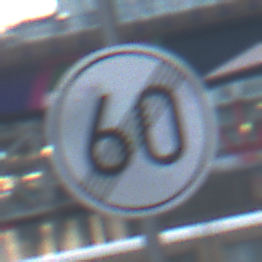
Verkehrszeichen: EndeGeschwindigkeit60
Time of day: MorningAfternoon
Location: Outdoor (Urban)
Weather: PartlyCloudy
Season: NotSpecified
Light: Natural